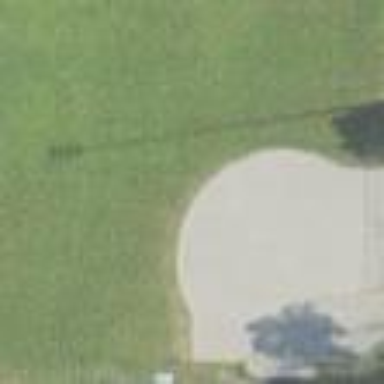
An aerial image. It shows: Baseball pitch for leisure land activities.